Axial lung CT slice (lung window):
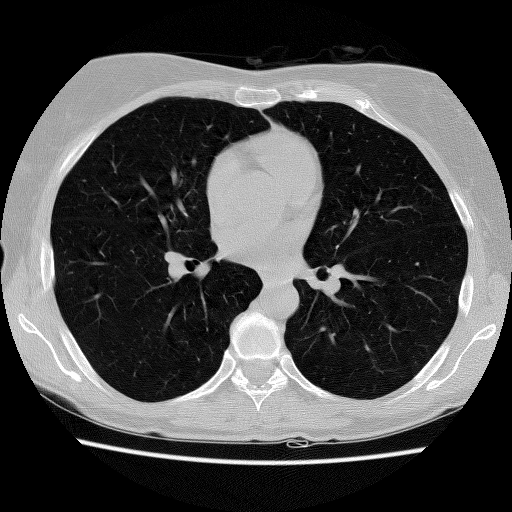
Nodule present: no